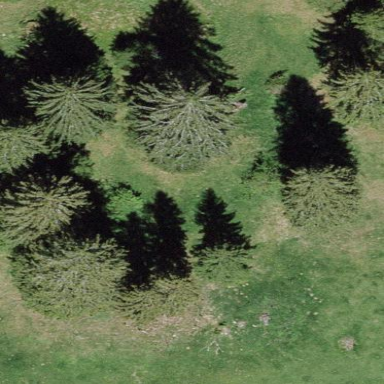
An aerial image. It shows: Beautiful woodland area.